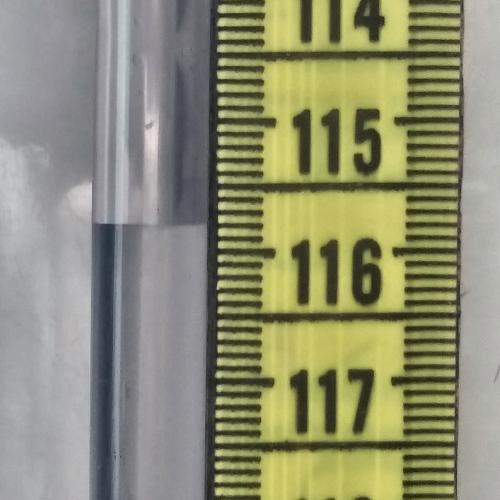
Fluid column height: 115.8 cm